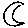
Label: moon